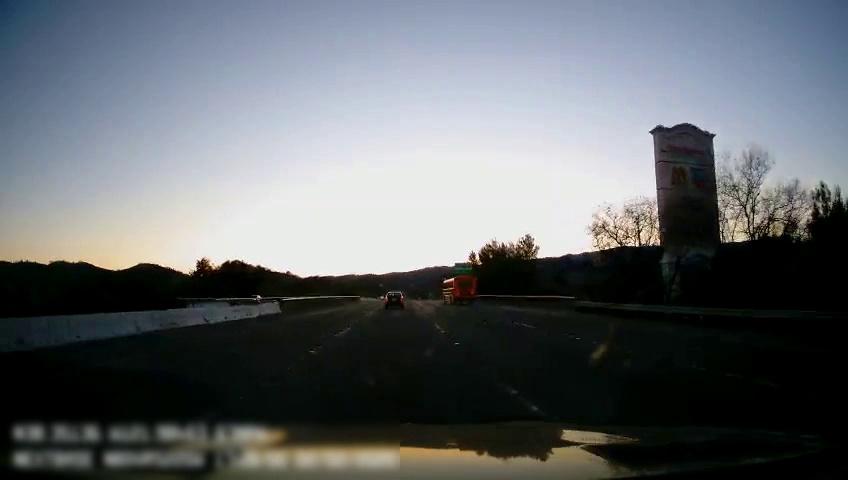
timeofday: Day
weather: Cloudy
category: Drivable Space
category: Vehicles | Car
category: Vehicles | Bus
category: Vehicles | Car
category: Lanes | Current Lane
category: Lanes | Current Lane
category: Lanes | Alternate Lane
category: Traffic | Signs